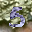
Label: 5